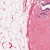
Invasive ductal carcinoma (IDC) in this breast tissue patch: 0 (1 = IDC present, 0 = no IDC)